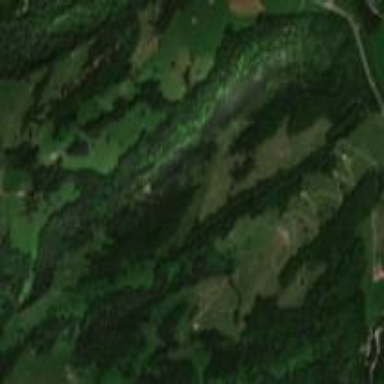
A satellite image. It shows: Forest area.